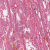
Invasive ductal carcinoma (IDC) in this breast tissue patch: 0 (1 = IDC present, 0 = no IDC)